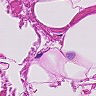
Metastatic tissue present: no